Interaction volume radius: 10 \u00c5
Interaction volume height: 25 \u00c5
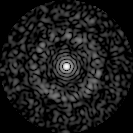
Disorder parameter: 0.8515